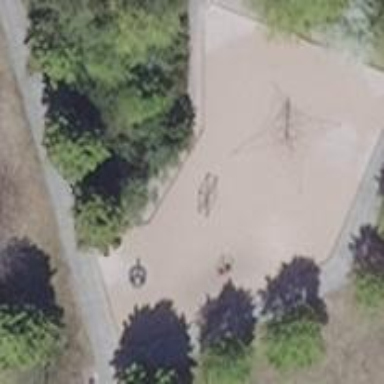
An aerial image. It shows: Playground area for leisure activities on the land.